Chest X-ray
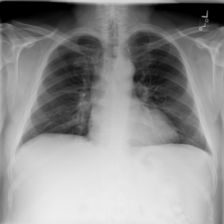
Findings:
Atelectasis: negative
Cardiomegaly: negative
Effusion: negative
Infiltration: negative
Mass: negative
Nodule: negative
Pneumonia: negative
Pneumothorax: negative
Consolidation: negative
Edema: negative
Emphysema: negative
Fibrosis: negative
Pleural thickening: negative
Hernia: negative